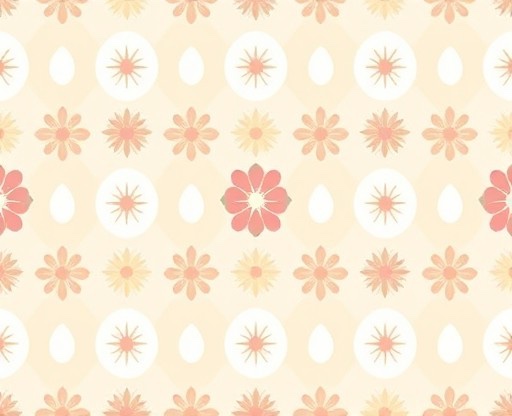
Category: Easter